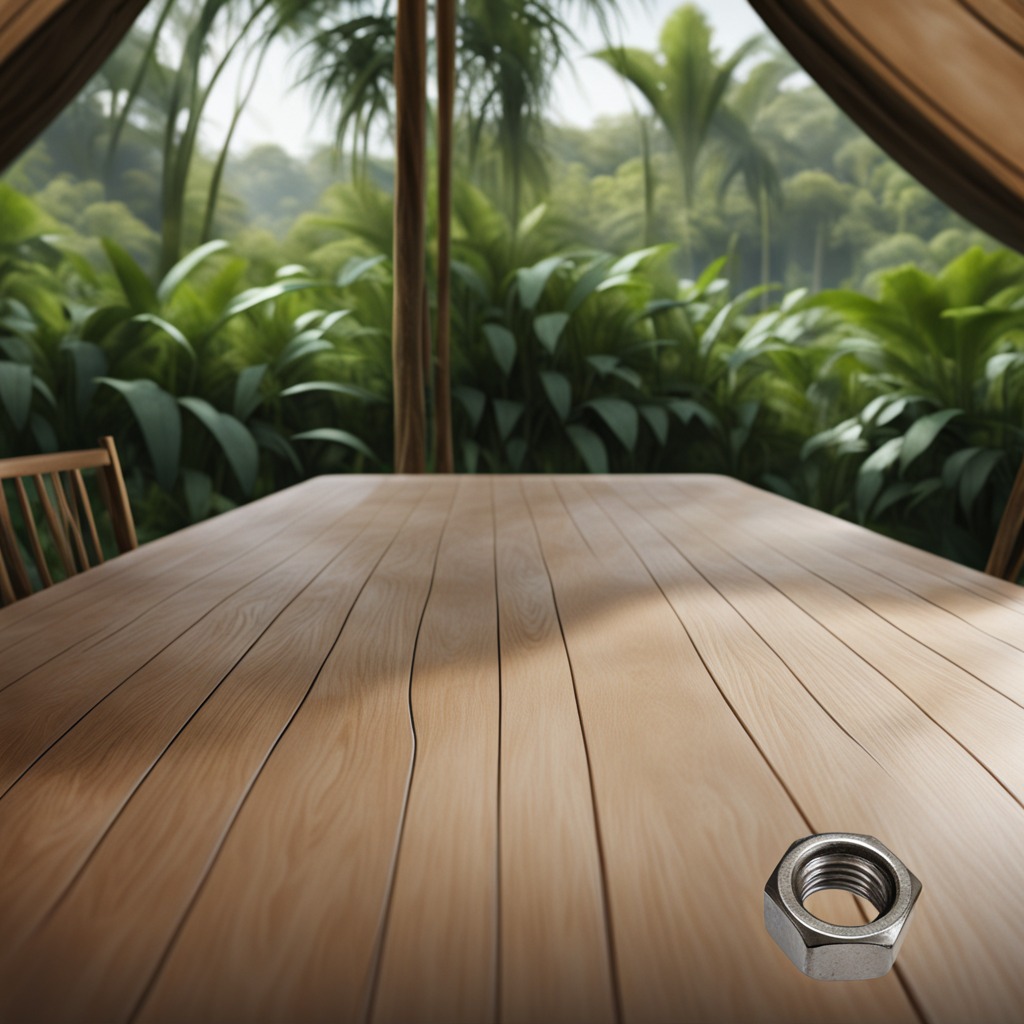
A metal nut is lying on a wooden table in a jungle field workshop tent.